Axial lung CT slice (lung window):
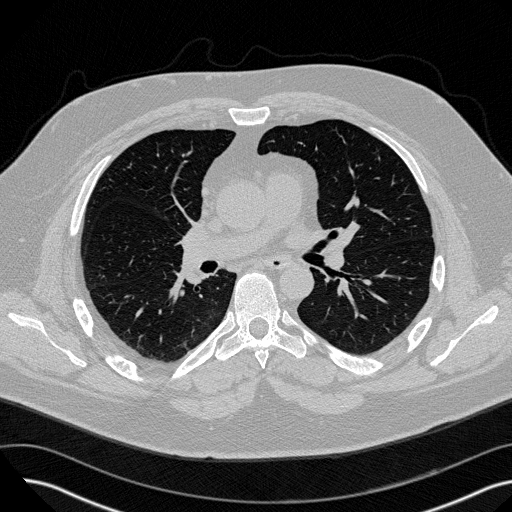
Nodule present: no